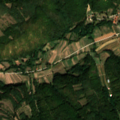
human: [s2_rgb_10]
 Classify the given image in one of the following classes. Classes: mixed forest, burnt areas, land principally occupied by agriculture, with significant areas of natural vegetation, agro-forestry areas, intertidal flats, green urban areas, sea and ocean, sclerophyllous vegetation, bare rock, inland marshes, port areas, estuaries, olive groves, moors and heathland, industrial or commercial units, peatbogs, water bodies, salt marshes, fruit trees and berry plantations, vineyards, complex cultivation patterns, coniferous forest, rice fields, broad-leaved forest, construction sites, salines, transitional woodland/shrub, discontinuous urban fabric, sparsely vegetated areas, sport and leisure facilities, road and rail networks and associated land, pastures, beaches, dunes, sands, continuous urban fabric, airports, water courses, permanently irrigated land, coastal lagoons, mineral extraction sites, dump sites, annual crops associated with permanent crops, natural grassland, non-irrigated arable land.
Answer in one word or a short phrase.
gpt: non-irrigated arable land, complex cultivation patterns, land principally occupied by agriculture, with significant areas of natural vegetation, broad-leaved forest